第四届“进博会”将于 2021 年 11 月份在国家会展中心进行。某企业计划在会展中心租用一个长方形展区 $ABCD$ 用于产品展示，按照产品的展示要求，需要将展区设计为产品陈列区 $A_1B_1C_1D_1$（阴影部分）和观众人行道两部分。已知产品陈列区 $A_1B_1C_1D_1$ 的面积需要 4000 平方米，人行道的宽分别需要 4 米和 10 米（如图）。

(1) 设产品陈列区的长和宽的比 $\frac{A_1B_1}{B_1C_1} = x$（长 $>$ 宽），求展区 $ABCD$ 所占面积 $S$ 关于 $x$ 的函数 $S(x)$ 的解析式；

(2) 为了使参展所用费用最小（即展区所占面积最小，不考虑其它），问：产品陈列区 $A_1B_1C_1D_1$ 的长和宽该如何设计？
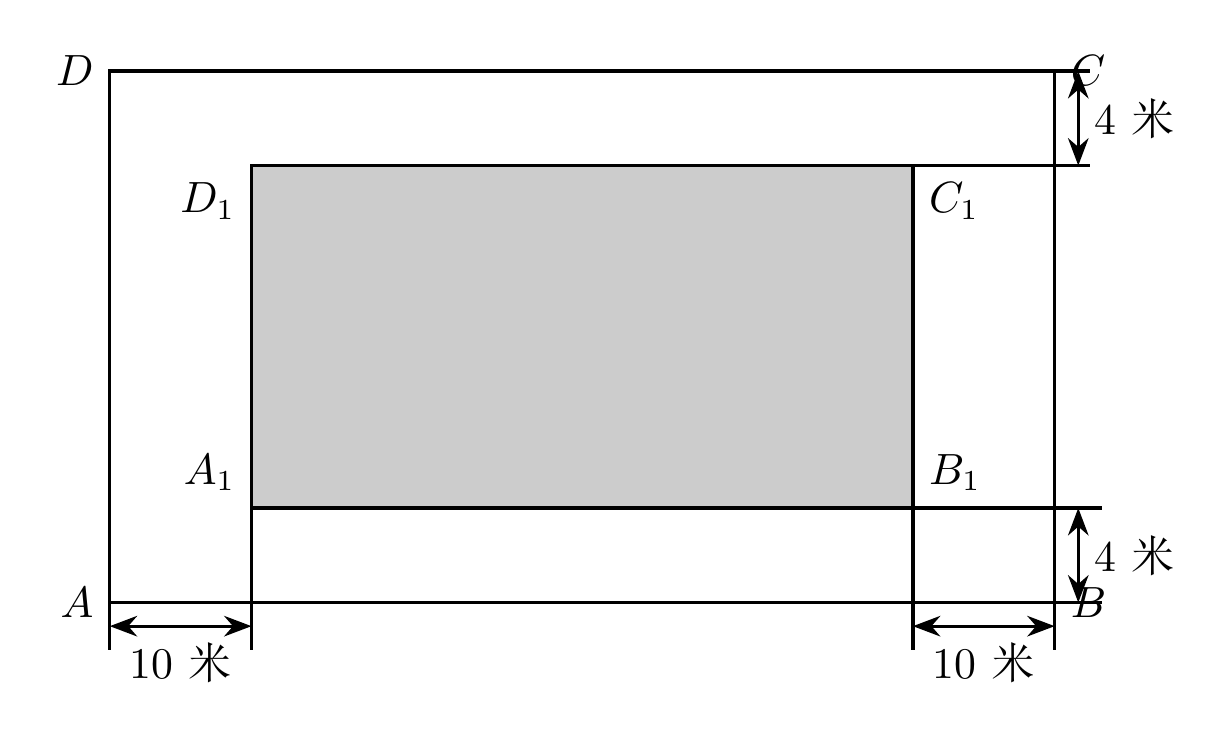
【解答】
\textbf{【答案】} (1) $\boldsymbol{S(x) = 80\sqrt{10}\left(2\sqrt{x} + \frac{5}{\sqrt{x}}\right) + 4160,\ x \in (1, +\infty)}$

(2) 长为 100 米，宽为 40 米

【知识点】基本不等式求和的最小值、建立拟合函数模型解决实际问题

【分析】（1）设陈列区的宽为 $a$ 米，则其长为 $ax$ 米，得到 $a = \frac{20\sqrt{10}}{\sqrt{x}}$，根据 $S = (a+8)(ax+20)$，即可求得面积 $S$ 关于 $x$ 的函数 $S(x)$ 的解析式。

（2）由 $S = 80\sqrt{10}\left(2\sqrt{x} + \frac{5}{\sqrt{x}}\right) + 4160$，结合基本不等式，即可求解。

【详解】（1）解：设陈列区的宽为 $a$ 米，则其长为 $ax$ 米，所以 $a^2x = 4000$，可得 $a = \frac{20\sqrt{10}}{\sqrt{x}}$，

所以
\[
\begin{aligned}
S &= (a+8)(ax+20) \\
&= a^2x + (8x + 20)a + 160 \\
&= 4000 + (8x + 20)\cdot\frac{20\sqrt{10}}{\sqrt{x}} + 160 \\
&= 80\sqrt{10}\left(2\sqrt{x} + \frac{5}{\sqrt{x}}\right) + 4160,\quad x \in (1,+\infty);
\end{aligned}
\]

所以面积 $S$ 关于 $x$ 的函数 $S(x)$ 的解析式为
\[
S(x) = 80\sqrt{10}\left(2\sqrt{x} + \frac{5}{\sqrt{x}}\right) + 4160,\quad x \in (1,+\infty).
\]

（2）解：由
\[
\begin{aligned}
S &= 80\sqrt{10}\left(2\sqrt{x} + \frac{5}{\sqrt{x}}\right) + 4160 \\
&\geq 80\sqrt{10} \times 2\sqrt{2\sqrt{x} \cdot \frac{5}{\sqrt{x}}} + 4160 \\
&= 1600 + 4160 = 5760,
\end{aligned}
\]
当且仅当 $2\sqrt{x} = \frac{5}{\sqrt{x}}$ 时，即 $x = 2.5$ 时，等号成立，

可得所占面积最小，此时 $a = 40$，$ax = 100$，

即 $A_1B_1C_1D_1$ 的长为 100 米，宽为 40 米。